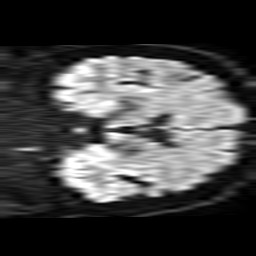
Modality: TRACE
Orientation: coronal
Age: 52
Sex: male
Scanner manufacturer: philips
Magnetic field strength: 1.5 T
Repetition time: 3.368 s
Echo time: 0.09255 s